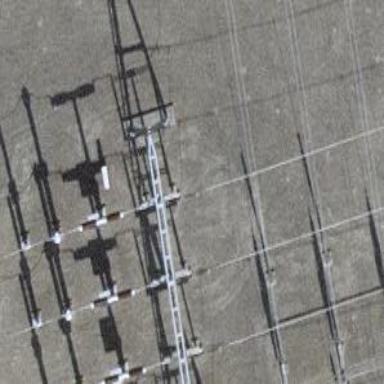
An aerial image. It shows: Insulator used in power systems.